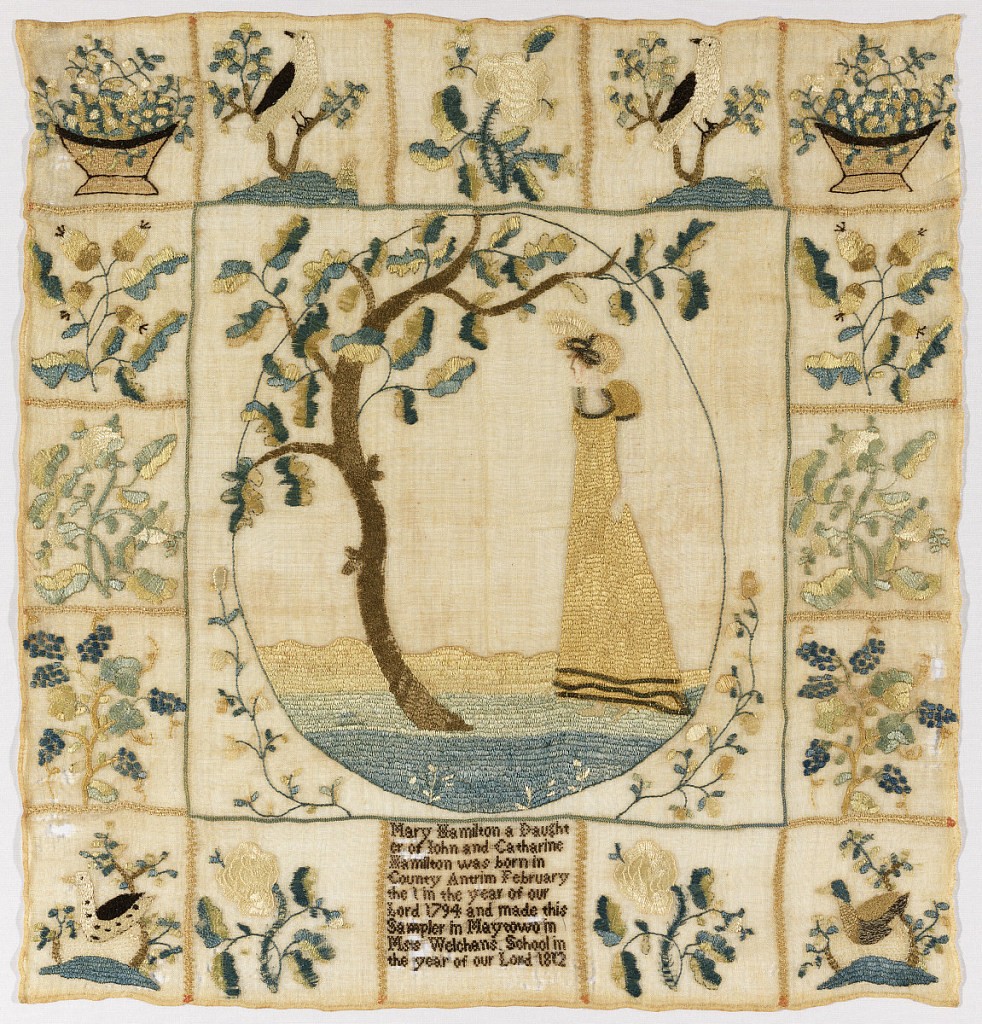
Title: Sampler
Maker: Mary Hamilton, American
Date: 1812
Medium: silk and metal thread embroidery on linen foundation Technique: embroidered in satin, cross, running, stem, and rococo stitches with figure eight looping on plain weave foundation
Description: A central oval frame contains a scene of a woman facing a tree, the branches of which break out of the frame. The border is made up of squares containing motifs symmetrically arranged: grape vines, oak branches with acorns, birds in flowering trees, baskets of flowers, ducks in ponds, roses. The center square at the bottom contains the inscription:
Mary Hamilton a Daughter of John and Catherine Hamilton was born in County Antrim February the 1 in the year of our Lord 1794 and made this Sampler in Maytown in Miss Welchens School in the year of our Lord 1812